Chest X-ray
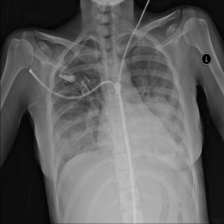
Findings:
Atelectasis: negative
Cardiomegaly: negative
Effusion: positive
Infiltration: positive
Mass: negative
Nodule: negative
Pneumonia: negative
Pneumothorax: negative
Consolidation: negative
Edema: negative
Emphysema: negative
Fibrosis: negative
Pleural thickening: negative
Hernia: negative